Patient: sex M, age 49
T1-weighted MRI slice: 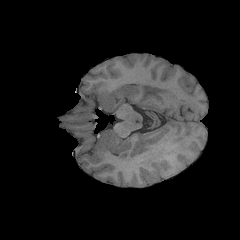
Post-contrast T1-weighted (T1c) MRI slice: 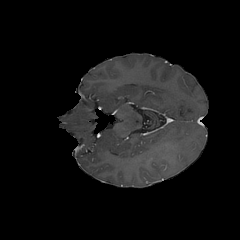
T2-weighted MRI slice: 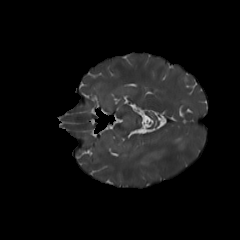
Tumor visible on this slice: yes
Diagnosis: Glioblastoma, IDH-wildtype
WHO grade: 4